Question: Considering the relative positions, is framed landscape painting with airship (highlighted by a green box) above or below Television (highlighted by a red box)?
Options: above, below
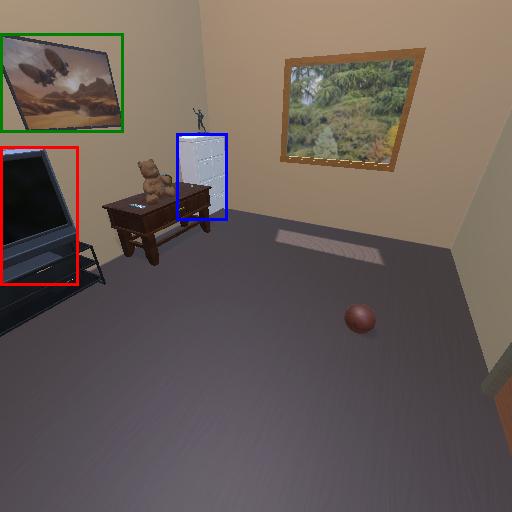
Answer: above